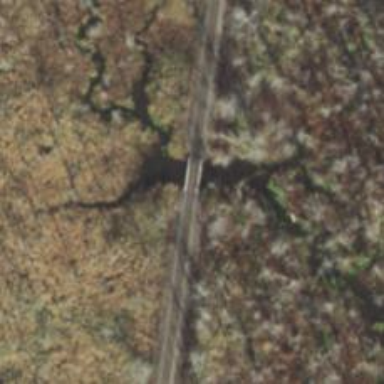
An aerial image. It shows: Bridge over railway line.